Field crop: maize
Growth stage: 2
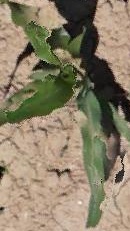
Species: maize